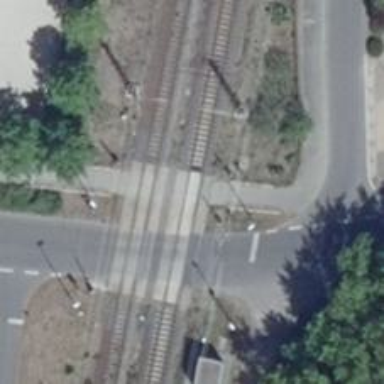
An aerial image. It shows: Full railway crossing barrier.